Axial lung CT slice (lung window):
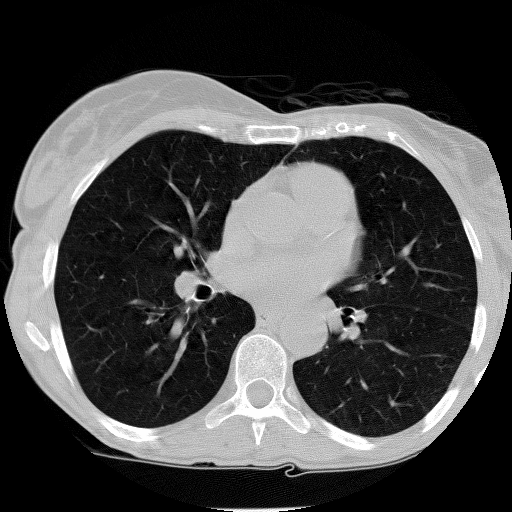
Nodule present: no